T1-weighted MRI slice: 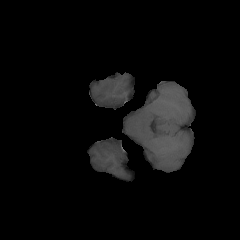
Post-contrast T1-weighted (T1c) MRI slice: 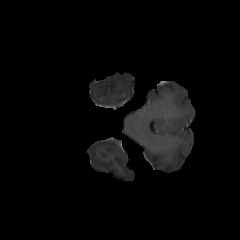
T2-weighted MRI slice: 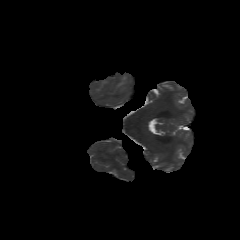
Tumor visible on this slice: yes